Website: macys
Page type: billing-address
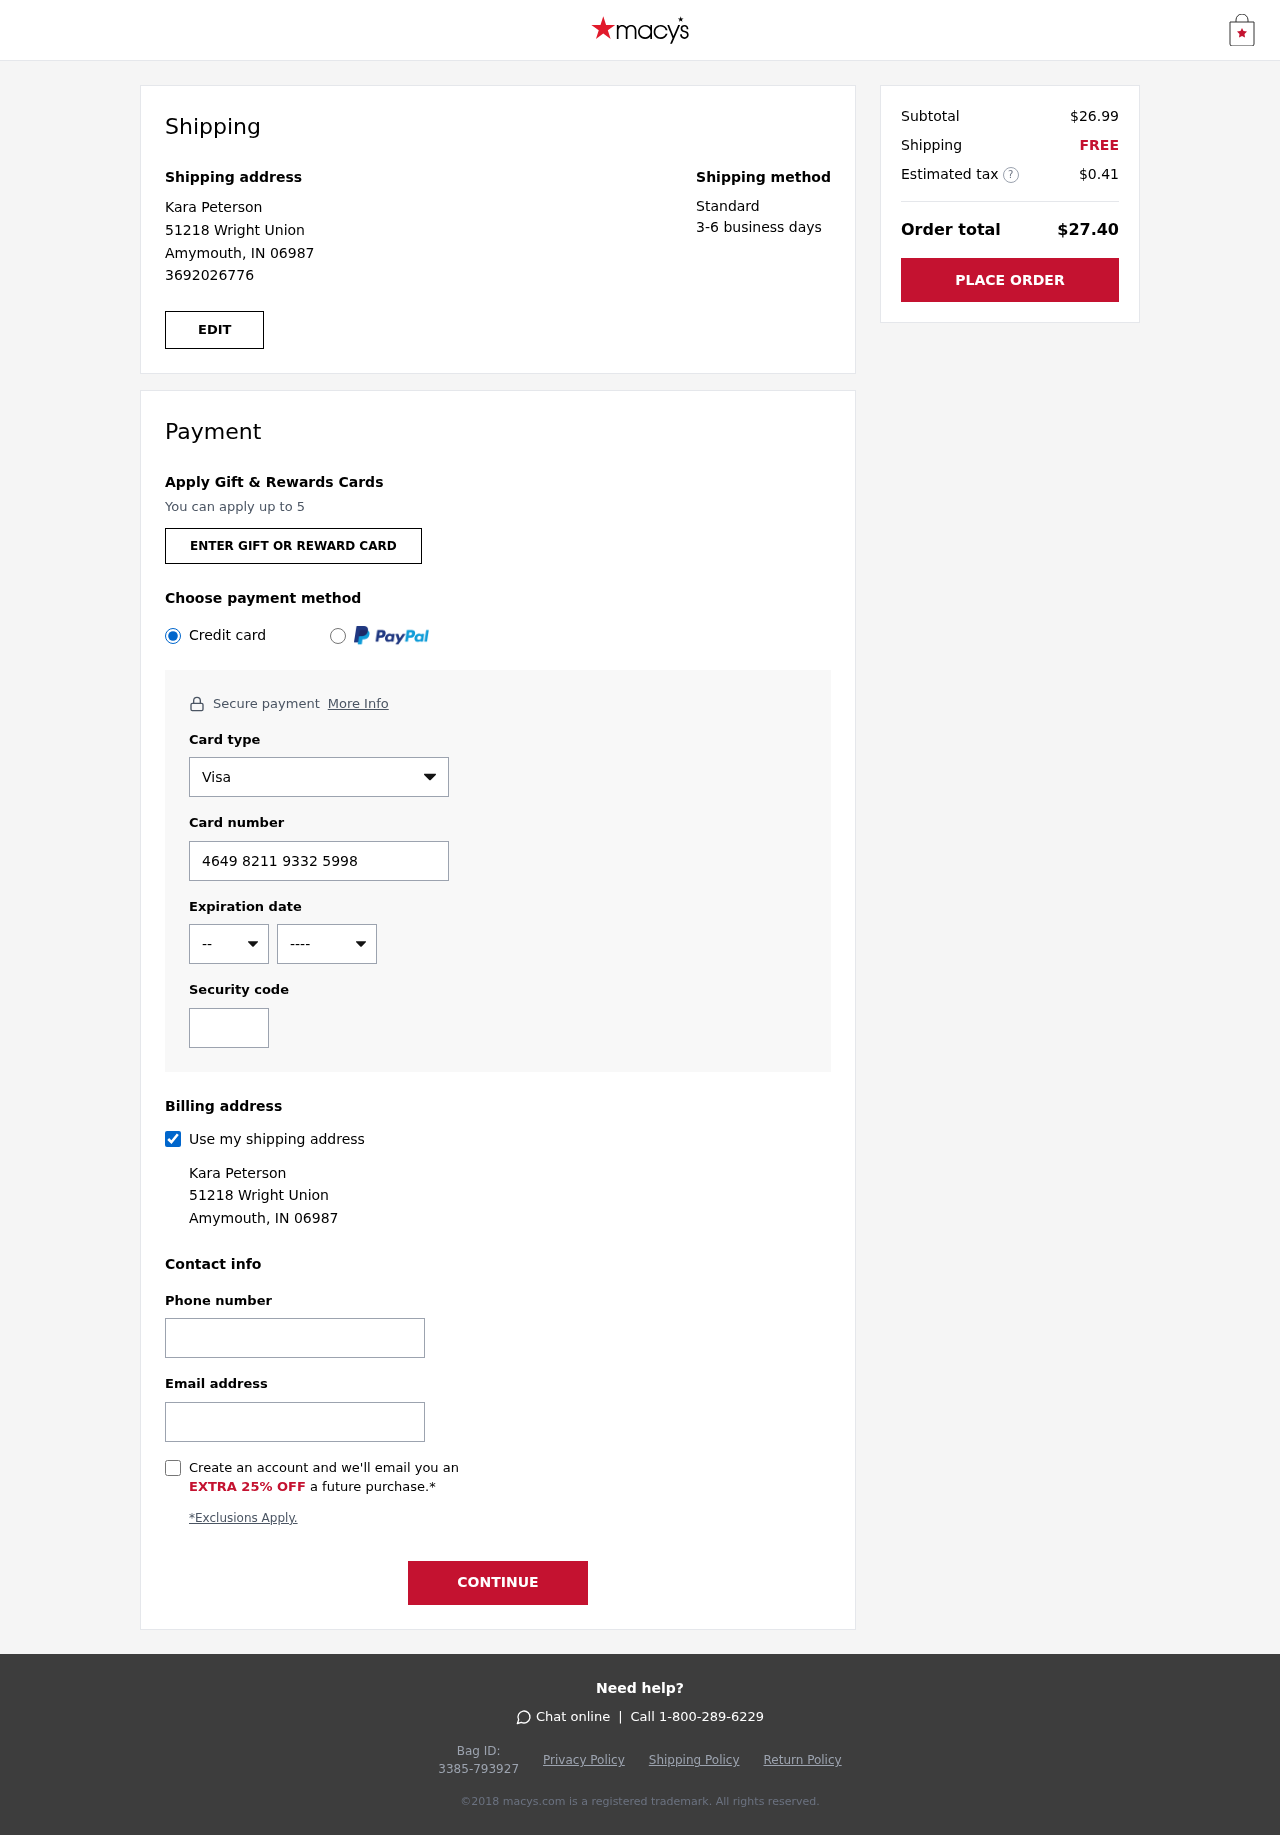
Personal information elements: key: PII_CARD_CVV
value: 614
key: PII_CARD_EXPIRY_MONTH
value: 07
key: PII_CARD_EXPIRY_YEAR
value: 28
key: PII_CARD_NUMBER
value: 4649 8211 9332 5998
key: PII_CARD_TYPE
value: Visa
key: PII_EMAIL
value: karapeterson@hotmail.com
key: PII_FULLNAME
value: Kara Peterson
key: PII_PHONE
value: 3692026776
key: PII_STREET
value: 51218 Wright Union
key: PII_CITY_STATE_ZIP
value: Amymouth, IN 06987
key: PII_FIRSTNAME
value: Kara
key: PII_LASTNAME
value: Peterson
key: PII_FULLNAME2
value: Kara Peterson
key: PII_FULLNAME3
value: Kara Peterson
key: PII_FIRSTNAME2
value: Kara
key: PII_FIRSTNAME3
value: Kara
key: PII_LASTNAME2
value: Peterson
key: PII_LASTNAME3
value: Peterson
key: PII_FIRSTNAME_DERIVED
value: Kara
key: PII_LASTNAME_DERIVED
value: Peterson
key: PII_FULLNAME_DERIVED
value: Kara Peterson
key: PII_NAME_FULL_DERIVED
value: Kara Peterson
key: PII_STREET2
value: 51218 Wright Union
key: PII_PHONE2
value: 3692026776
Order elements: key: ORDER_SUBTOTAL
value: $26.99
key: ORDER_SHIPPING_COST
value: FREE
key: ORDER_TAX
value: $0.41
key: ORDER_TOTAL
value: $27.40